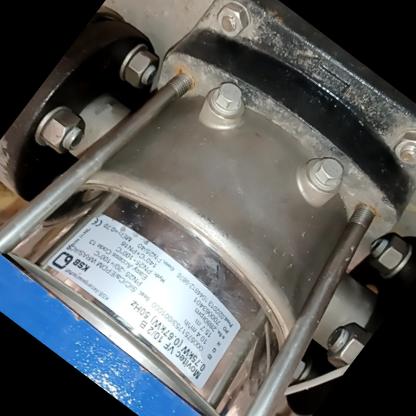
Klasa: tabliczka-znamionowa